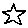
Label: star